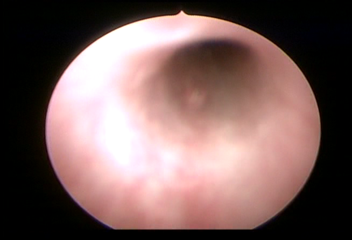
Modality: WLC
Class: Normal mucosa
Bladder cancer association: No